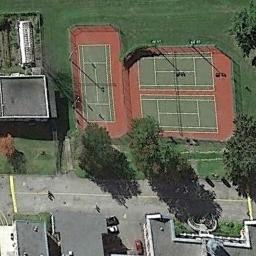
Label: tennis_court